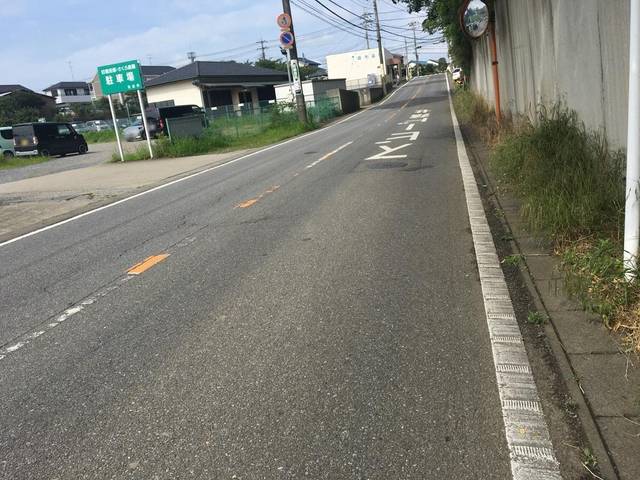
Region: Japan
Coordinates: 35.715, 140.236